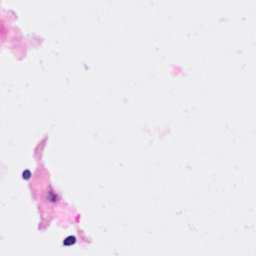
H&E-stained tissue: Breast